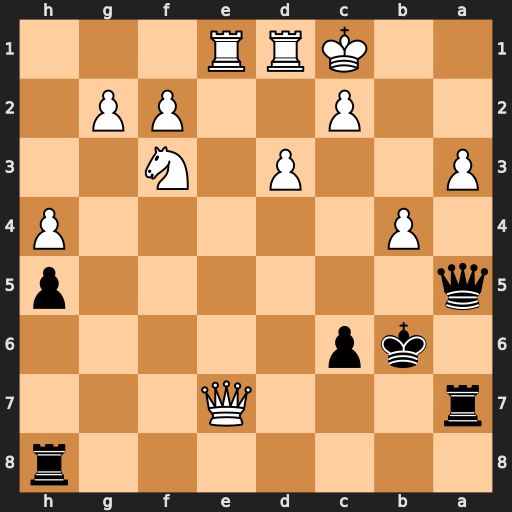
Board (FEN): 7r/r3Q3/1kp5/q6p/1P5P/P2P1N2/2P2PP1/2KRR3
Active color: b
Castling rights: -
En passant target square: -
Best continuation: Qxa3+ Kd2 Rxe7 Rxe7 Qxb4+ Ke2 Qxe7+